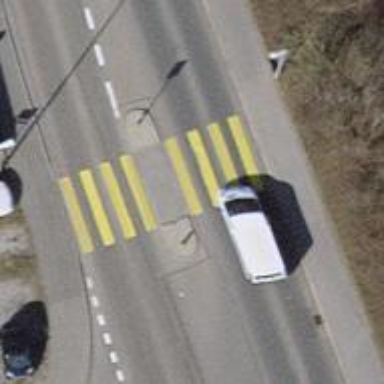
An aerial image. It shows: Marked zebra crossing with island in the middle.